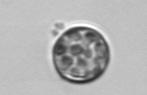
Label: Thalassiosira